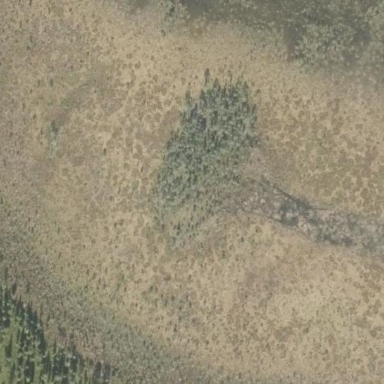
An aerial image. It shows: Needle-leaved woodland.